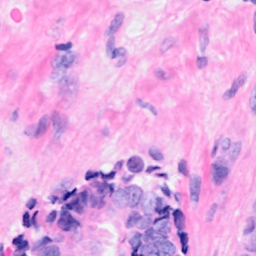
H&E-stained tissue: Breast